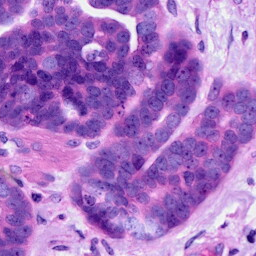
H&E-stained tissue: Ovarian